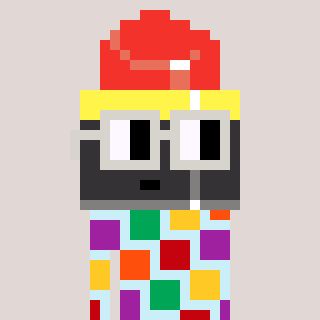
a pixel art character with square light gray glasses, a lipstick-shaped head and a cold-colored body on a warm background